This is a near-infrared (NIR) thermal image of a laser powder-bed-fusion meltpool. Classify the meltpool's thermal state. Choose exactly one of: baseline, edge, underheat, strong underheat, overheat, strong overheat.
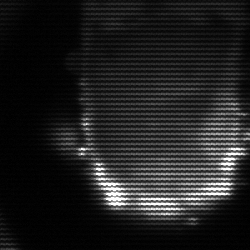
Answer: baseline